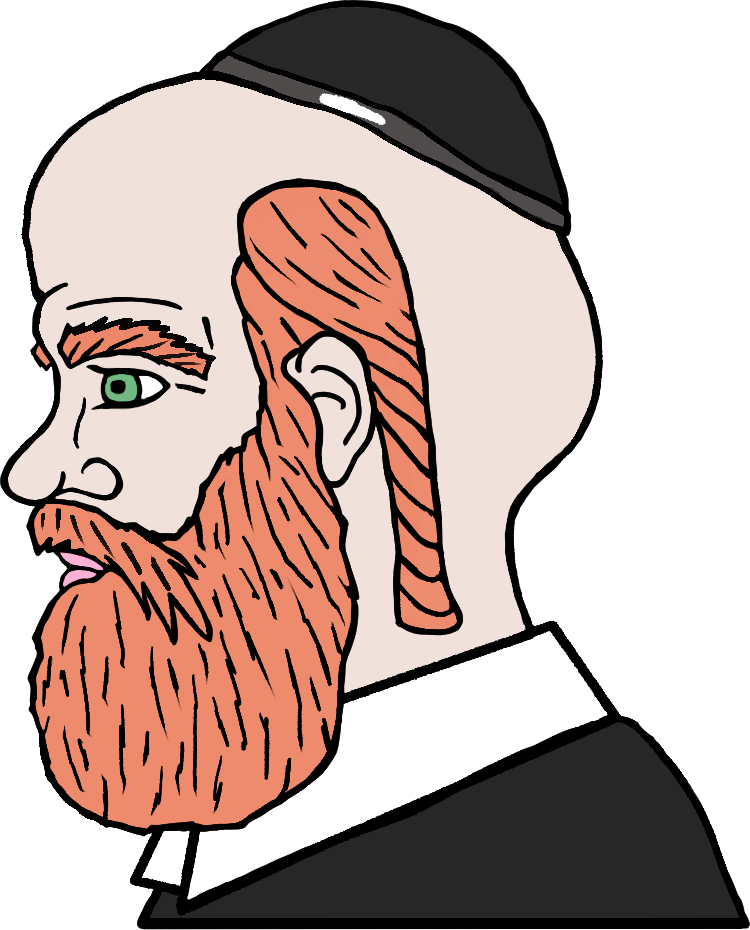
Label: 4_Yes_Chad